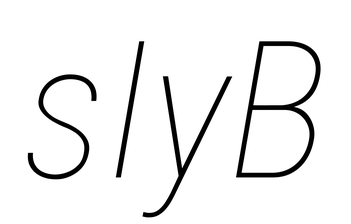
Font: Roboto-Italic_Condensed_Thin_Italic